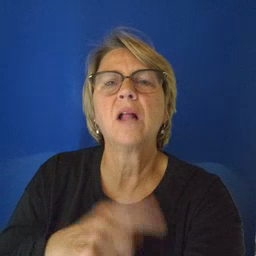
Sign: empty